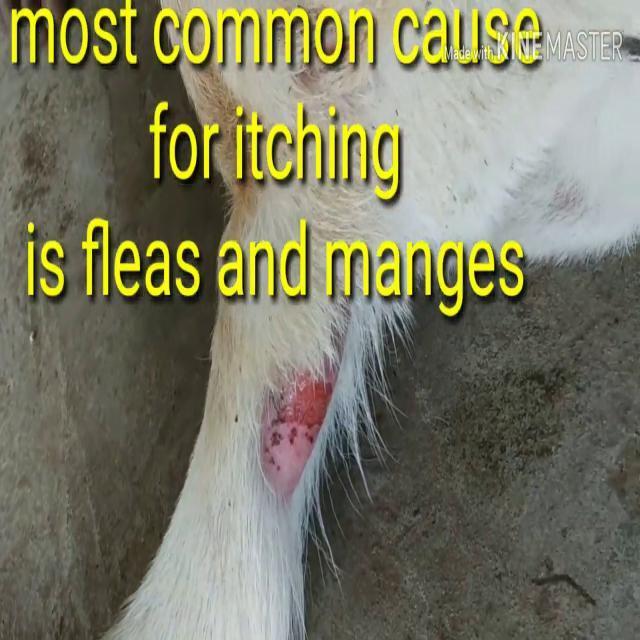
Canine dermatitis — inflammation of the skin presenting with erythema, pruritus, papules, and excoriation. May be allergic, contact, or atopic in origin.